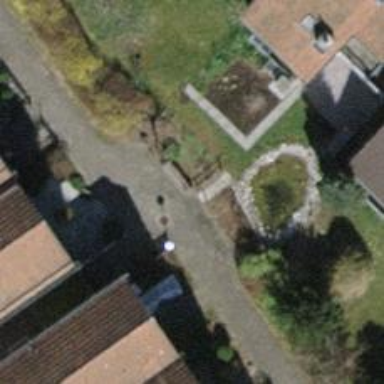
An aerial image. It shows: Brown bench.